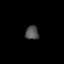
Tissue: prostate
Cell type: T cells
Senescence score: 0.3172
Nuclear area (px): 181
Mean DAPI intensity: 81.42